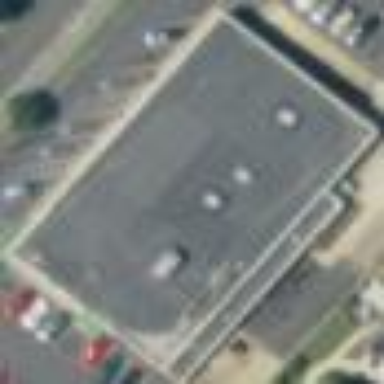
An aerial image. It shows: Building with flat roof.